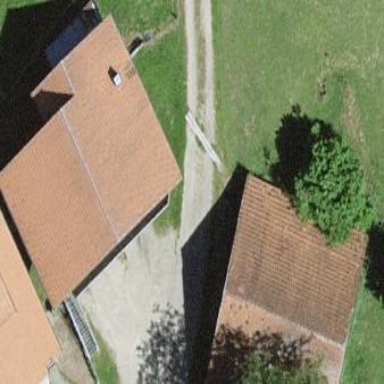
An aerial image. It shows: Garage.